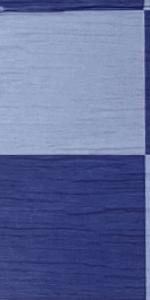
Label: Empty